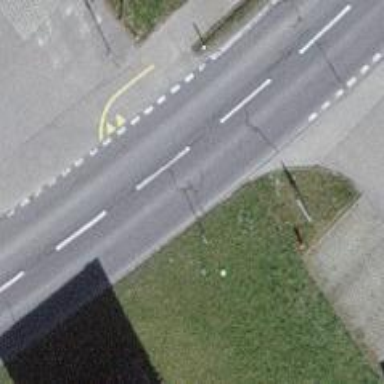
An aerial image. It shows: Primary highway with cycle track on the left.